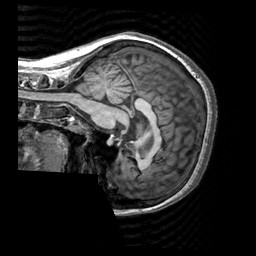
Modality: T1w
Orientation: sagittal
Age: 33
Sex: female
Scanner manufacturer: siemens
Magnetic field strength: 3 T
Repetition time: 2.3 s
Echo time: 0.00303 s